Interaction volume radius: 5 \u00c5
Interaction volume height: 25 \u00c5
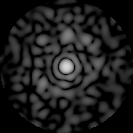
Disorder parameter: 0.7581